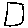
Label: square